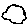
Label: cloud